Interaction volume radius: 10 \u00c5
Interaction volume height: 20 \u00c5
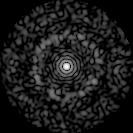
Disorder parameter: 0.8446